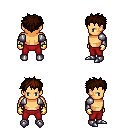
a pixel art fantasy rpg character, male body template, human, tanned skin, steel arm armor, red pants, brown bedhead hairstyle, gold gloves, metal boots, four views (front, back, left, right), 2x2 character sprite sheet, small pixel art, hard edges, no anti-aliasing